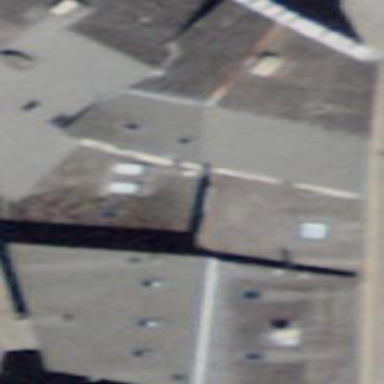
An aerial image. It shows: Terrace building.